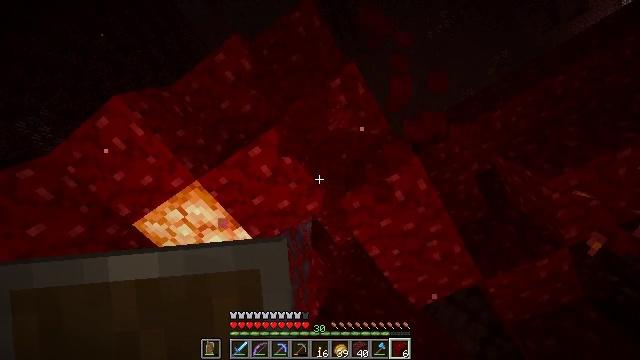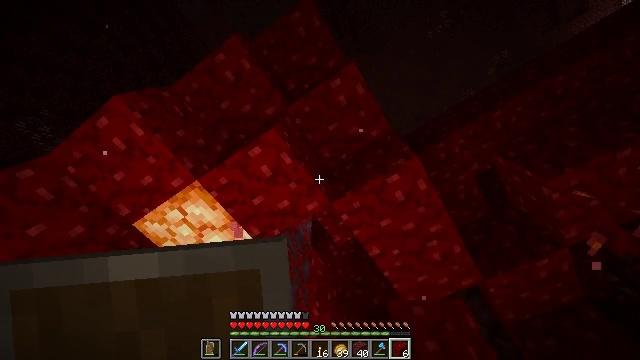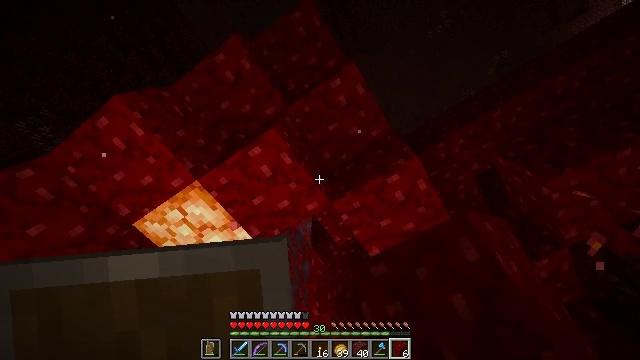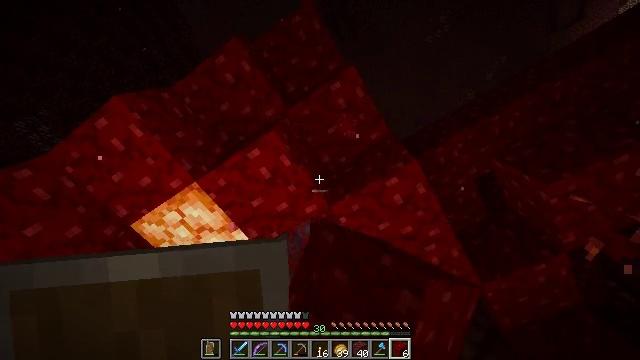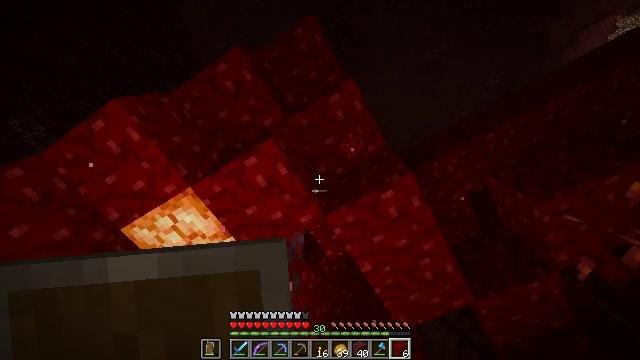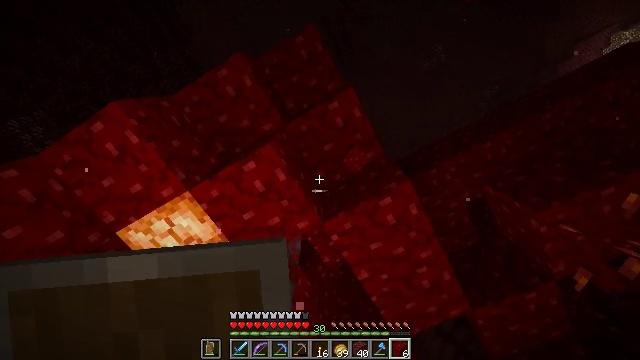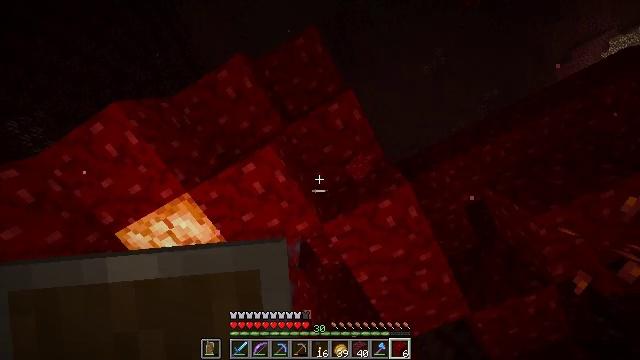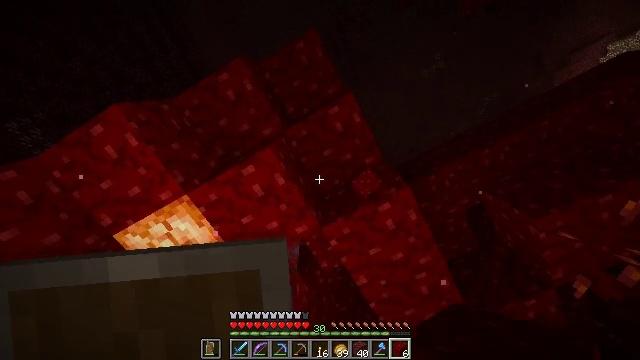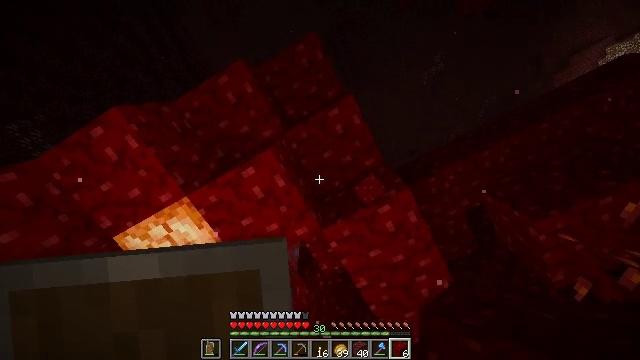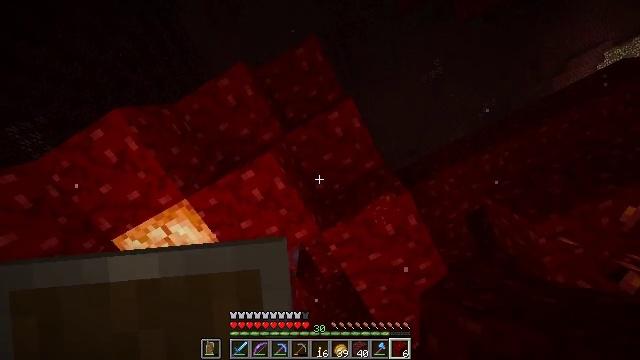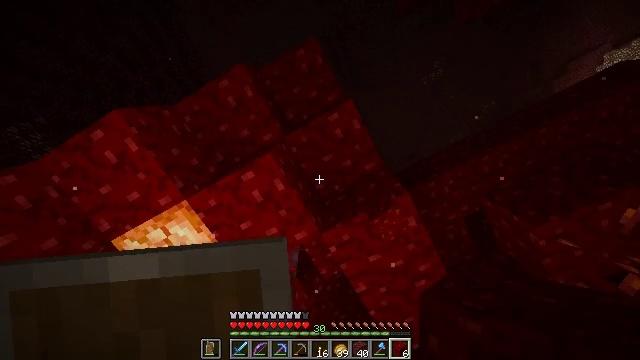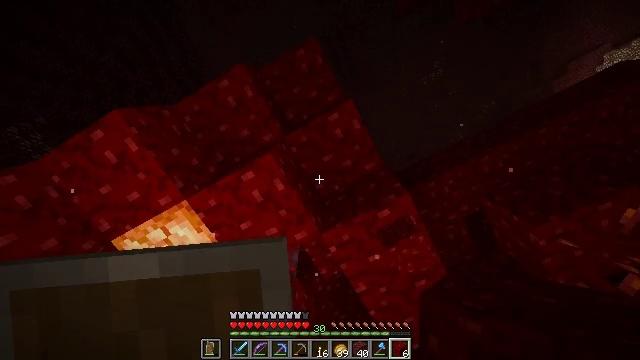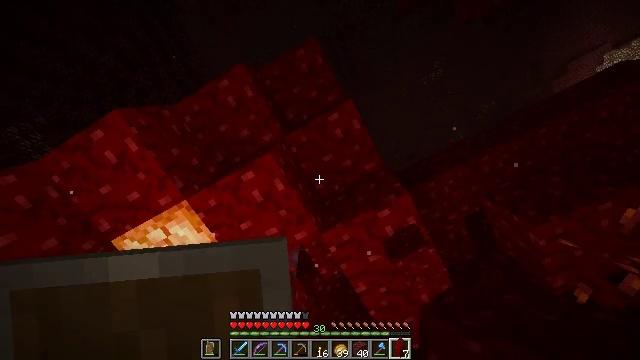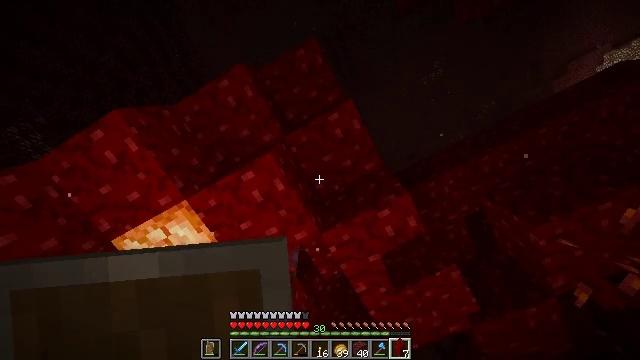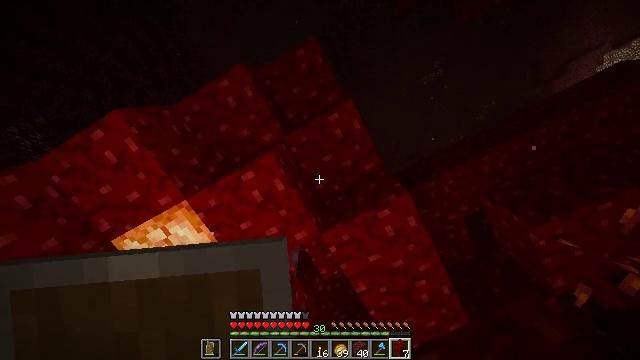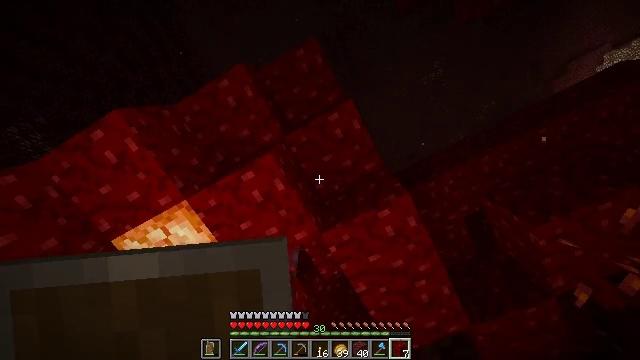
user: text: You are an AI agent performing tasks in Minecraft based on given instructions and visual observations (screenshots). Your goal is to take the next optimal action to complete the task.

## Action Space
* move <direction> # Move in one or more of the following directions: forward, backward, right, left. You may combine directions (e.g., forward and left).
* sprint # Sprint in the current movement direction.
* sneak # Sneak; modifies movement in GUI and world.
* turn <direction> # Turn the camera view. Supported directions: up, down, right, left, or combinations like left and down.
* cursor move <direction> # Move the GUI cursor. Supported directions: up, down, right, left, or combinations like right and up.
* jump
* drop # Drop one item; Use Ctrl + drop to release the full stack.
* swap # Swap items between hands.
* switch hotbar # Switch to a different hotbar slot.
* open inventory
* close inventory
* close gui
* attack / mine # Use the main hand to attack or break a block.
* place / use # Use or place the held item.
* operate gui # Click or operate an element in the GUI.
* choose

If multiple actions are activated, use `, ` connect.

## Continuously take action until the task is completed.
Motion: motion action
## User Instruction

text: Harvest nether wart blocks for resources.
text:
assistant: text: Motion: attack / mine
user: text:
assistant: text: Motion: attack / mine
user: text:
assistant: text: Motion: no_op
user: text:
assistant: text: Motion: turn right and up
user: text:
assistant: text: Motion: turn right and up
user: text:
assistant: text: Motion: no_op
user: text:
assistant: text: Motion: no_op
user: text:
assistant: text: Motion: no_op
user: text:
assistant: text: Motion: no_op
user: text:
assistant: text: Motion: no_op
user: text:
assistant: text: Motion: no_op
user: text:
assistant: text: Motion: no_op
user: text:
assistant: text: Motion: no_op
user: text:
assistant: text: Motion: no_op
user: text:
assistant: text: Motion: no_op
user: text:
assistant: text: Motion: no_op
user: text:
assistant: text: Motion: turn down
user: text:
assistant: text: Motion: turn right and down
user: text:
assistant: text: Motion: turn right and down
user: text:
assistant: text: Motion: turn right and down
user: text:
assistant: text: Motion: turn left and down
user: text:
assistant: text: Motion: no_op
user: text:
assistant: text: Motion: no_op
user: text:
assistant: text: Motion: turn left and down
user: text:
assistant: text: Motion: turn left and down
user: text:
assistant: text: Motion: move forward, turn left and down
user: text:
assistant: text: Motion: move forward, turn down
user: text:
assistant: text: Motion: move forward and move right, turn left, jump
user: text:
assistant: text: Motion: move forward and move right, turn left, jump
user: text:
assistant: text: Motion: move forward and move right, turn left, jump